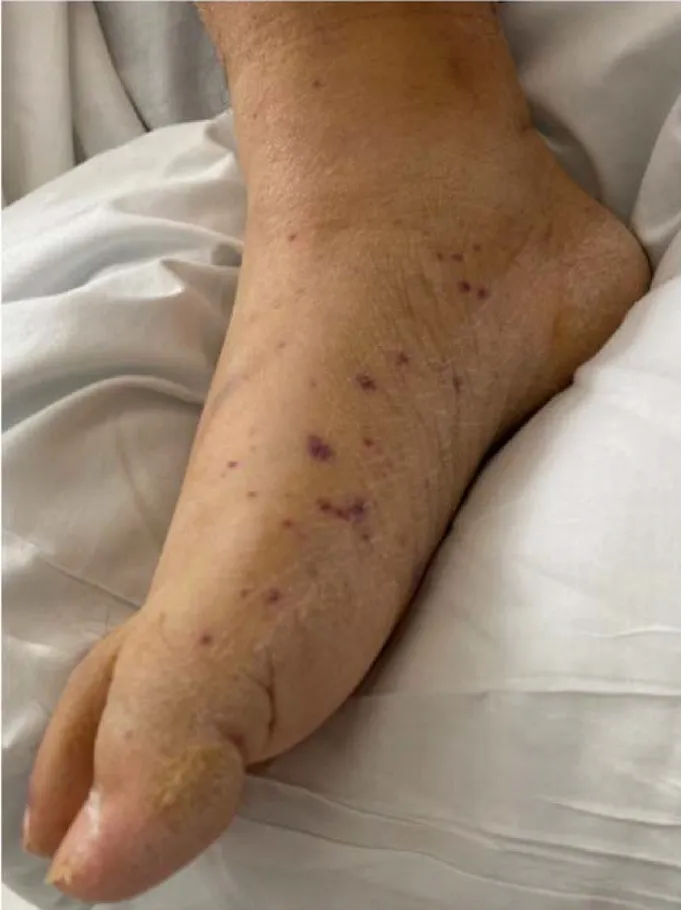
Petechial skin changes on lower extremities. Scattered, non-blanching, hemorrhagic macules on the bilateral lower extremities.
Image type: medical_photograph (skin_photograph)